Question: I am beginning a new project and I have vertically-aligned content in '<td>' cells before, so this error came as a bit unexpected. Also, any research I do (that I have done before, also) yields the information that I would expect (can't apply 'vertical-align' to a block element, apply 'display: table-cell;', etc.).
I have the following table in my simple html document:
'''
<table id="headingTable">
<tr>
<td id="dateHolder">2013-07-24 15:03:18</td>
<td><h2>City of Okmulgee Authorized Leave Request</h2></td>
<td><button type="button" class="printBtn">Print Form</button></td>
</tr>
</table>
'''
With this applicable CSS:
'''
table#headingTable
{
width: 100%;
}
td
{
vertical-align: middle;
}
h2
{
font-family: Tahoma, Geneva, sans-serif;
text-align: center;
}
.printBtn
{
white-space: nowrap;
font-family: "Segoe UI", Verdana, Helvetica, Sans-Serif;
font-size: 1em;
border-width: 3px;
border-color: #959595;
cursor: pointer;
}
#dateHolder
{
float: left;
}
'''
The '<td id="dateHolder">' cell show the date and time in the middle, aligned with the next two table cells for that row, but you can see here that it does not:

I would like to think that this question is beneath me, but it is apparently not, because I was led to believe that as long as it was an inline element, or at least an element with 'display: table-cell;', but especially if it a table-cell (i.e., a '<td>' element), then vertical-align should be applied as specified in the CSS.
I'm sure I could get something working, (using positioning, line-height adjustments, padding, etc.) but the fact that I can't seem to grasp it doesn't work with the current rules I have set, just begs an answer for my education's sake.
Using '<span>' inside the '<td id="dateHolder">' element and targeting that with CSS, instead of just the text node.
Setting a height (by 'px') to all of the '<td>' elements in the '<tr>' row.
Adjusting the line-height of all of the '<td>' elements in the '<tr>' row.
I have absolutely NO inline CSS. All of the CSS is in the same external document.
In case you feel you need to view it, here is the entire CSS file (this site is still very new, so there's isn't much there yet):
'''
body
{
width: 100%;
margin: auto;
background-color: #464646;
}
div#mainWrapper
{
background-color: #dfdfdf;
width: 900px;
border-style: ridge;
border-width: 5px;
border-color: #808080;
margin: auto;
padding: 10px 20px 0px;
margin-top: 8px;
text-align: center;
padding-bottom: 20px;
}
table#headingTable
{
width: 100%;
}
td
{
vertical-align: middle;
}
h2
{
font-family: Tahoma, Geneva, sans-serif;
text-align: center;
}
table#mainTable
{
width: 95%;
margin: auto;
margin-top: 40px;
border-collapse: collapse;
border: 2px solid #000;
}
td.leaveSection
{
width: 50%;
margin: auto;
white-space: nowrap;
}
.printBtn
{
white-space: nowrap;
font-family: "Segoe UI", Verdana, Helvetica, Sans-Serif;
font-size: 1em;
border-width: 3px;
border-color: #959595;
cursor: pointer;
}
#dateHolder
{
float: left;
}
div.bigLblWrapper
{
position: relative;
left: -50px;
display: inline-block;
text-align: right;
width: 80%;
}
label.bigLbl
{
font-family: Arial, "Helvetica Neue", Helvetica, sans-serif;
font-size: 15px;
font-weight: bold;
}
input.leaveTypeRadio
{
position: relative;
left: -35px;
}
input[readonly]
{
background-color: #c6ebff;
}
'''
Lastly, I just want to stress that I am not as concerned with a solution as to how to do this (again, I'm sure I could make work), as I am interested in an explanation as to what is disallowing me to establish the styling changes I want based on the rules that I have set.
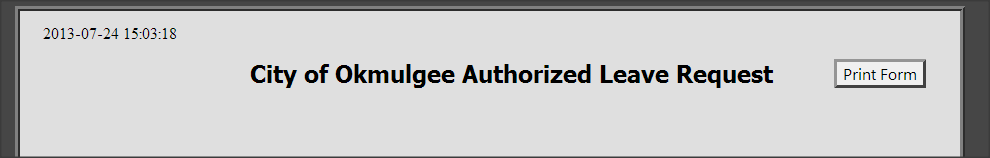
Answer: You're floating the '<td>' in the last rule of your CSS - this will automatically make an element block-level, and <URL> will not work as it only applies to elements in the inline-formatting context. You should instead use 'text-align' to align the '<td>' content instead of floating '#dateHolder'
<URL>